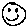
Label: smiley face